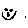
Label: smiley face